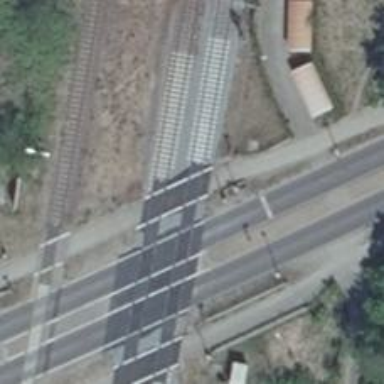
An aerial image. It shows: Railway crossing with traffic signals and full barriers.